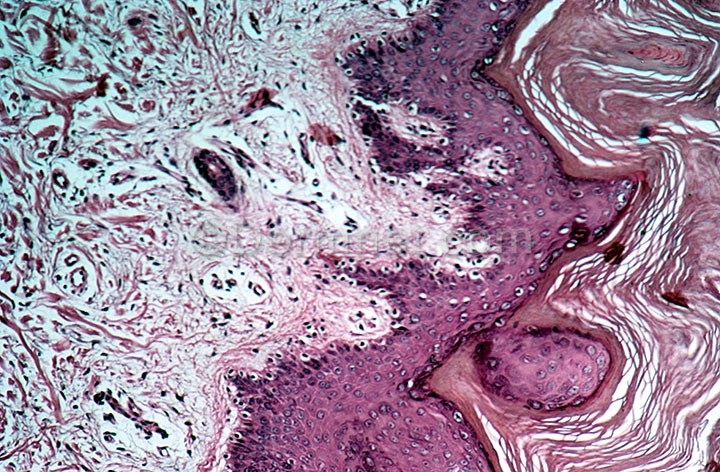
Disease: Systemic Disease